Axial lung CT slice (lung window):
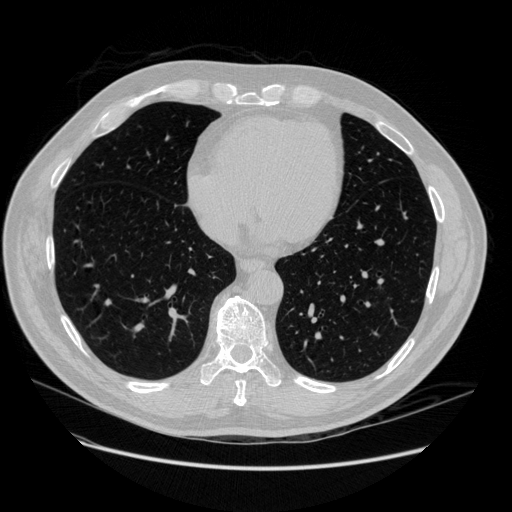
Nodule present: no